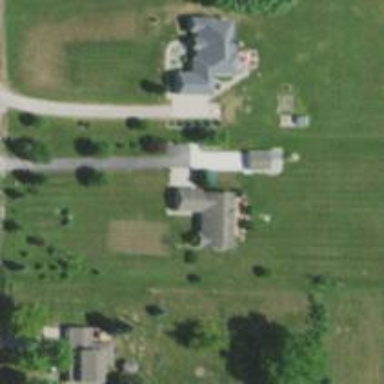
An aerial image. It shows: Driveway.